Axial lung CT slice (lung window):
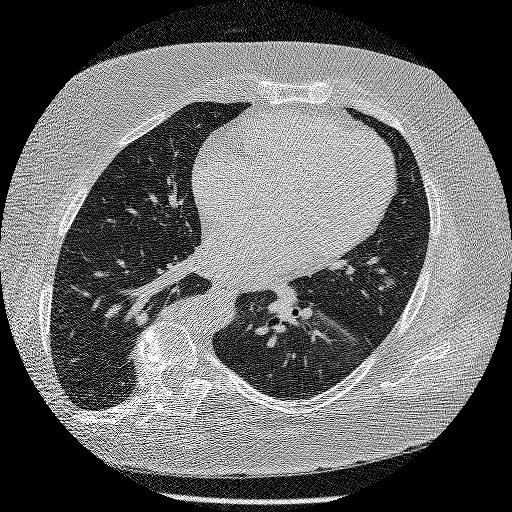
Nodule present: yes
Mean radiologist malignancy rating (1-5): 3